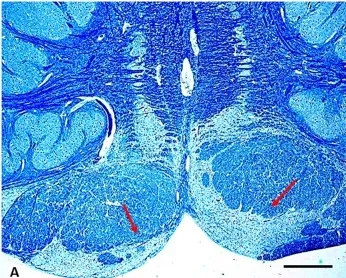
An image series related to the arcuate nucleus (AN). At the top, on the right: ventral brainstem schematic image with the indication (red arrow) of the optimal sampling for the examination of the human AN in the medulla oblongata (at the obex level); on the left: whole histological section at this level with the indication of the AN localization. (A) Histological section showing (red arrows) the normal structure of the AN at the ventral medullary surface in an age-matched control case. Staining: Kluver-Barrera. Scale bar : 100 mum.
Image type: pathology (masson_trichrome)